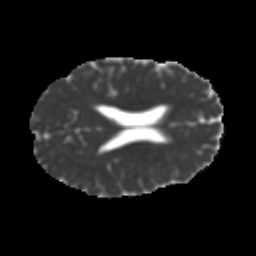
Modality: MD
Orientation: axial
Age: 17
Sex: male
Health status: ill
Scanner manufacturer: ge
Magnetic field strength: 3 T
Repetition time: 6.752 s
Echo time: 0.079 s